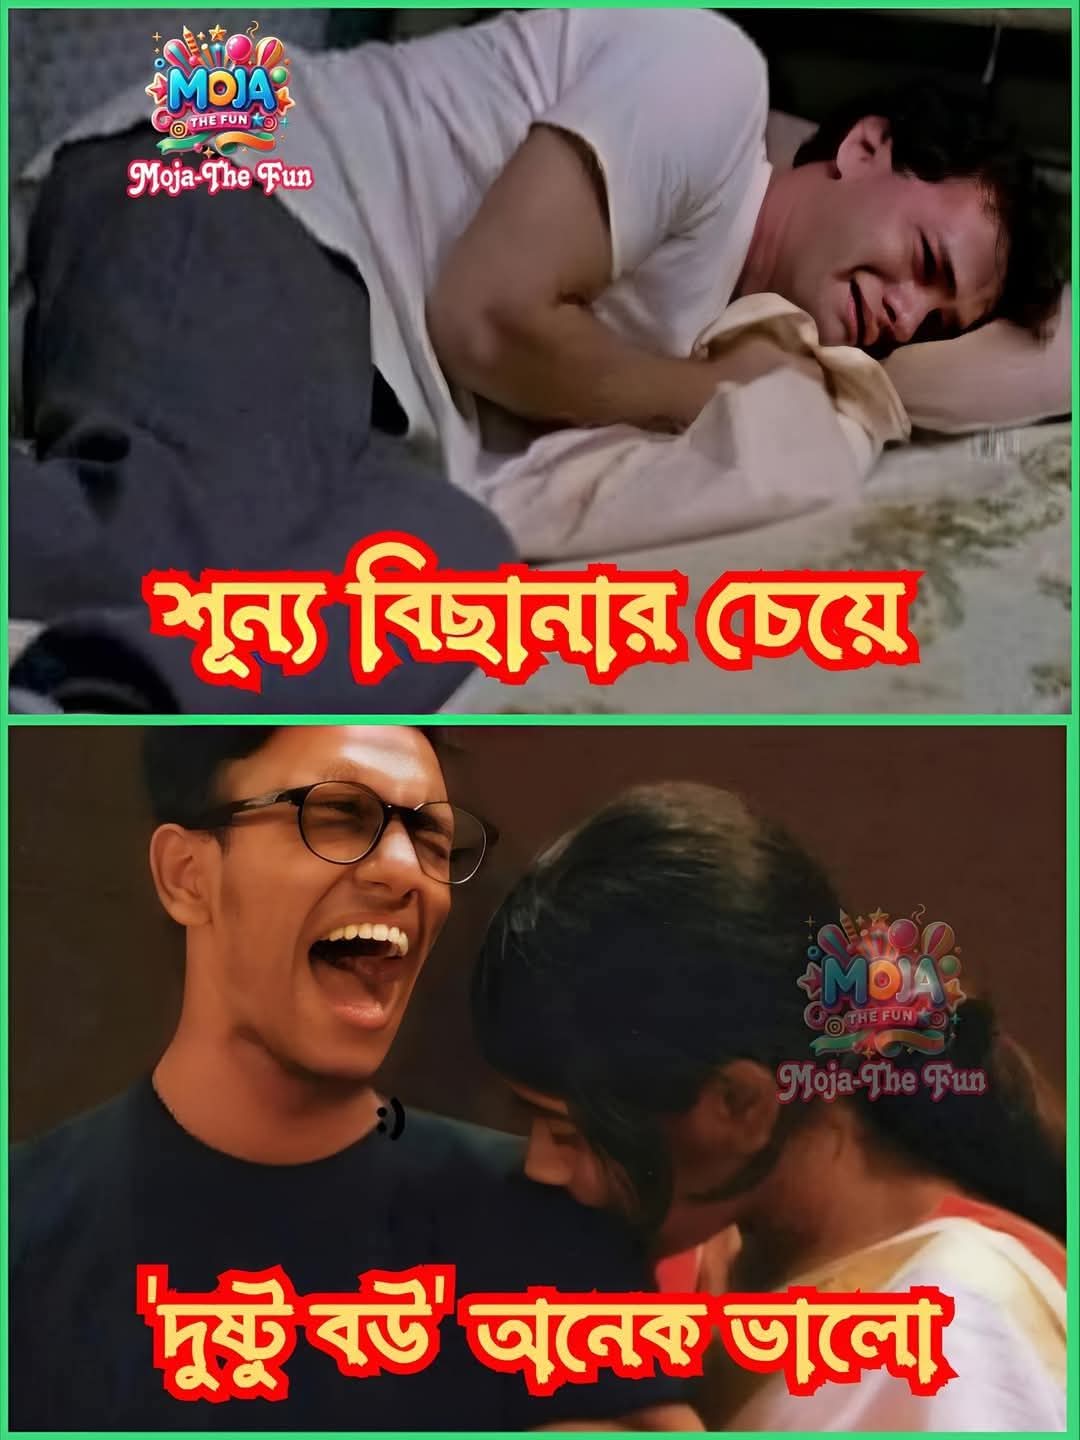
Text: শূন্য বিছানার চেয়ে
'দুষ্টু বউ' অনেক ভালো
Label: Non Hate